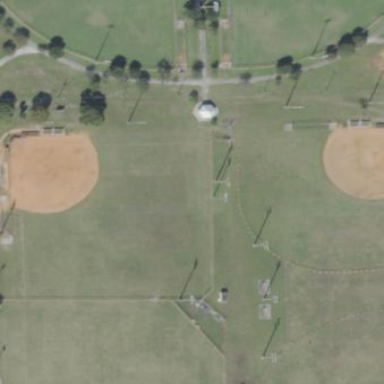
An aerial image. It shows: Baseball pitch for leisure land activities.